Chest X-ray:
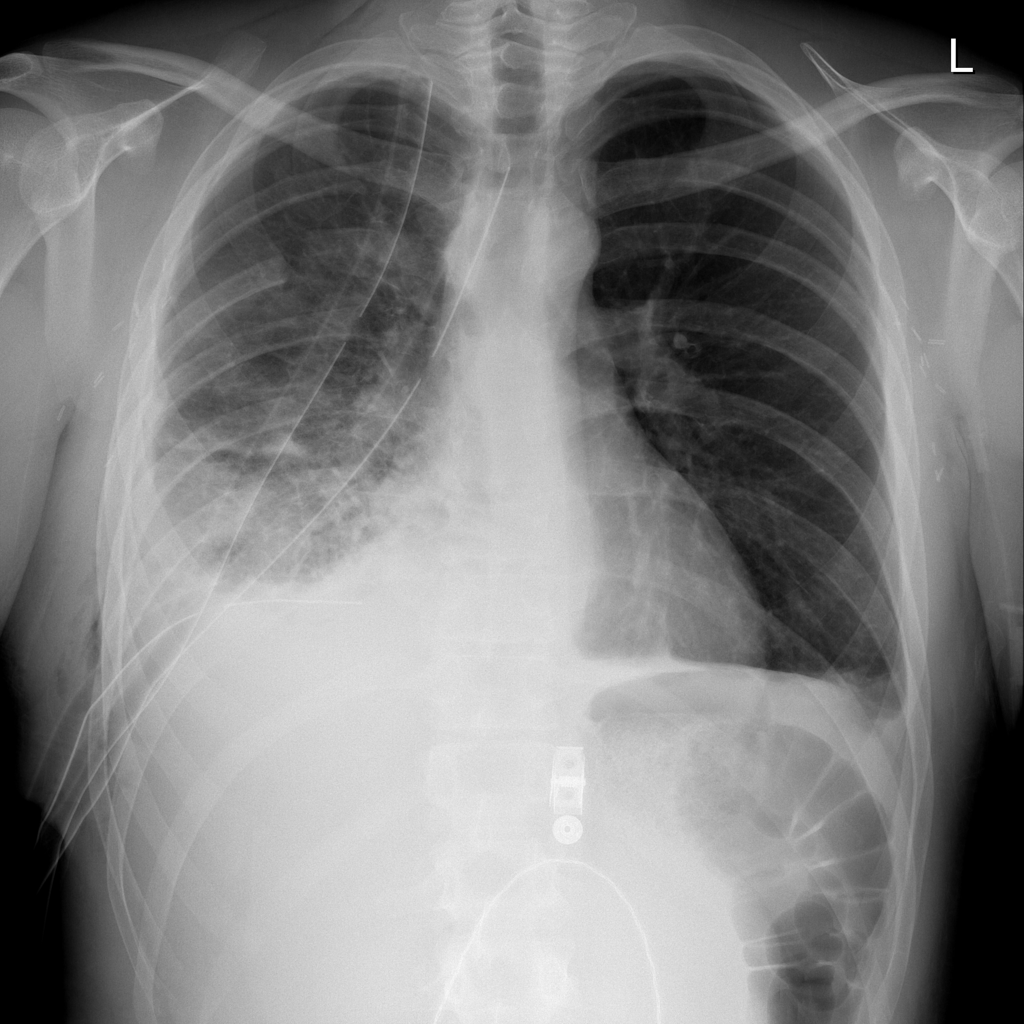
Findings: Fracture, Consolidation, Effusion, Pneumothorax
No abnormal finding: no